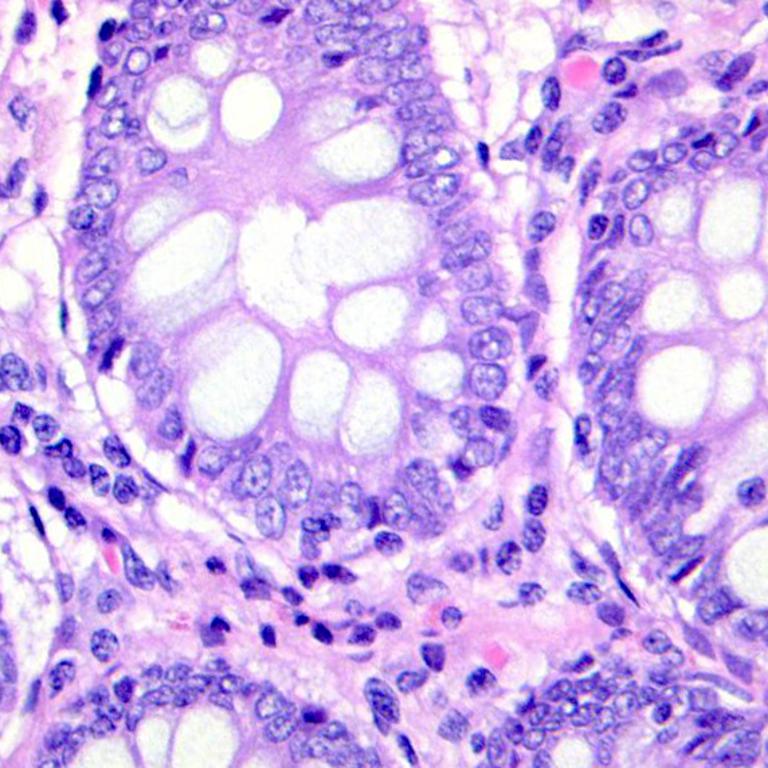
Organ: colon
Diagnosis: benign